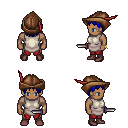
a pixel art fantasy rpg character, male body template, human, dark skin, white tunic, red pants, blue plain hairstyle, leather cap, bracelets, maroon shoes, dagger, four views (front, back, left, right), 2x2 character sprite sheet, small pixel art, hard edges, no anti-aliasing